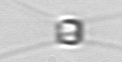
Label: Chaetoceros_similis